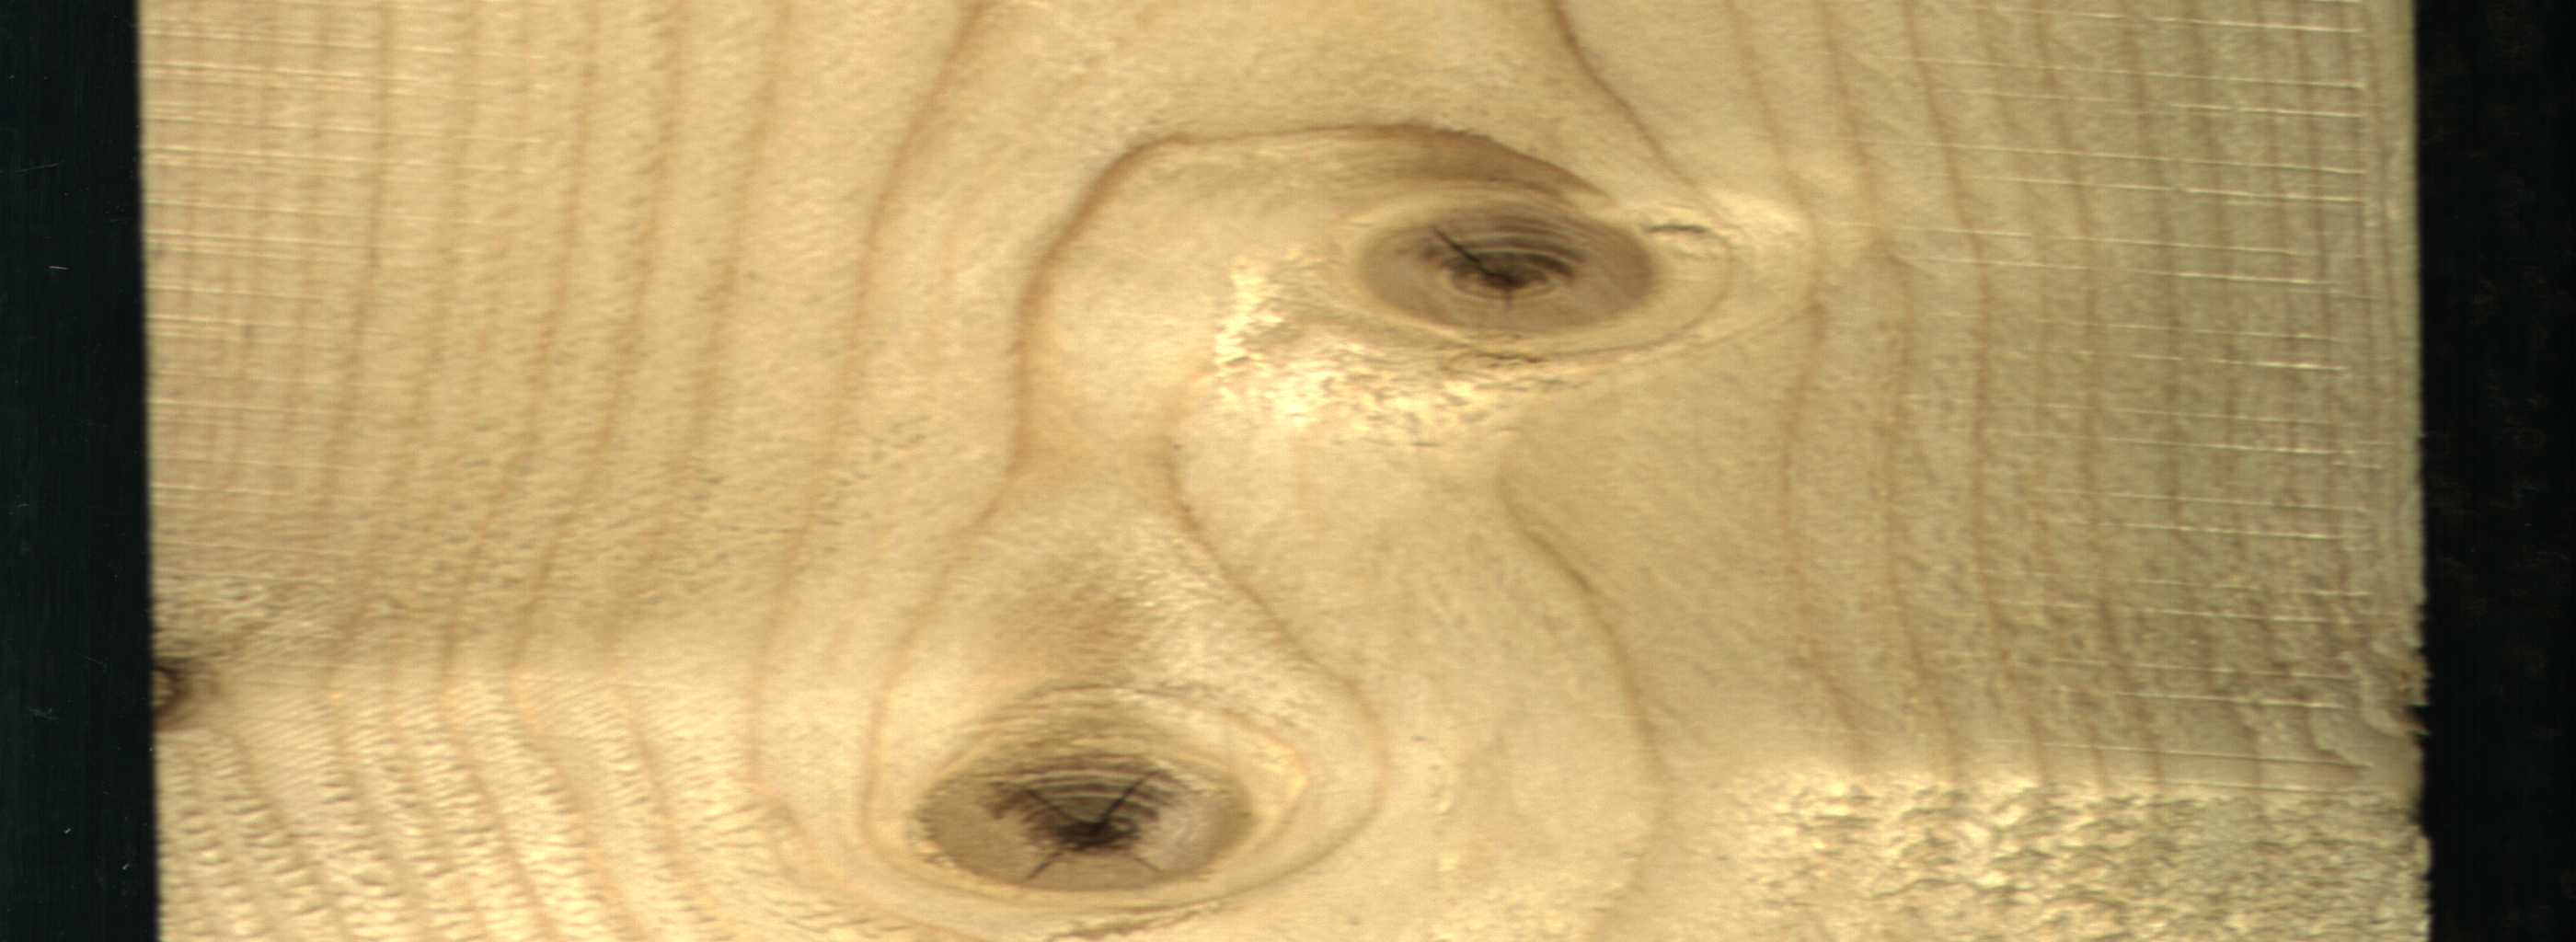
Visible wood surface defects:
knot_with_crack
Live_Knot
Live_Knot